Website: bh-photo
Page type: payment
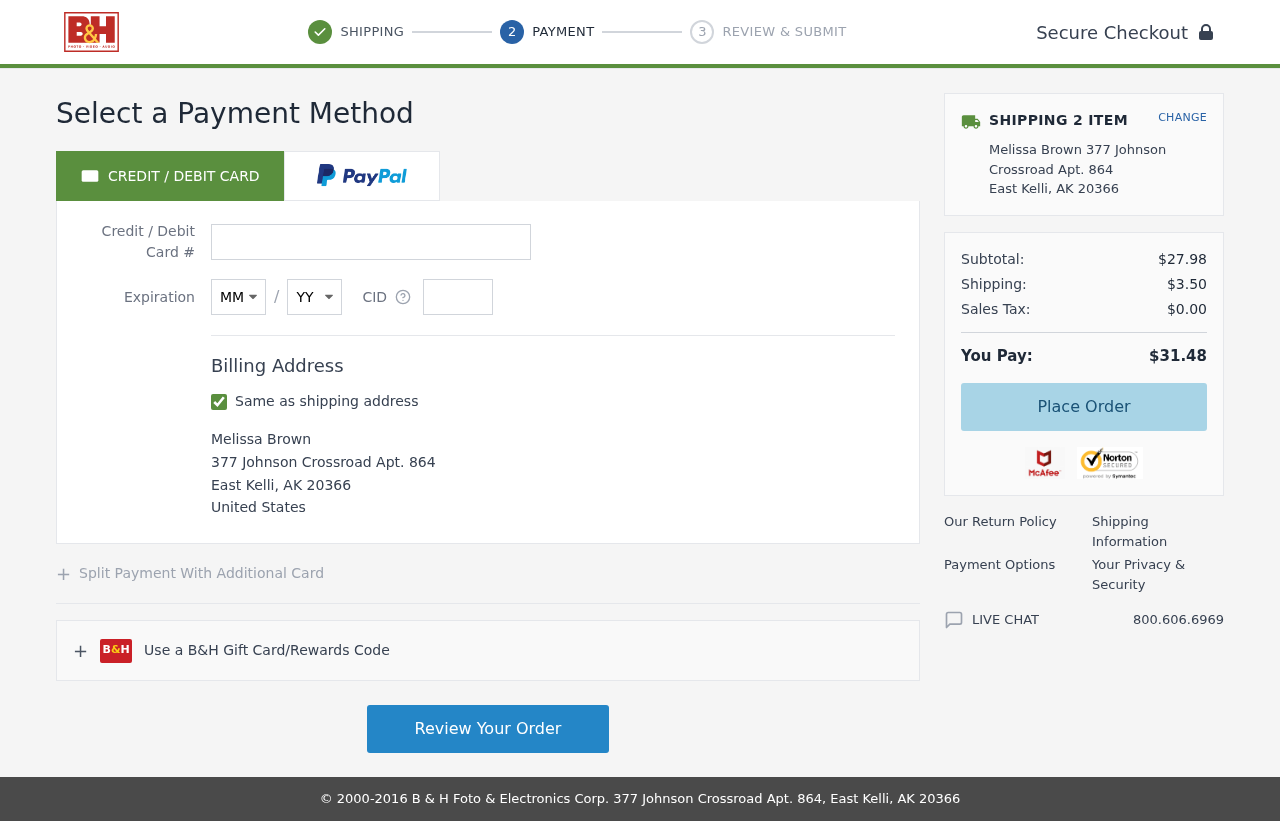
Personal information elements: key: PII_CARD_CVV
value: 793
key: PII_CARD_EXPIRY_MONTH
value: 04
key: PII_CARD_EXPIRY_YEAR
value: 30
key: PII_CARD_NUMBER
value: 2234 8140 9841 0168
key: PII_CITY
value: East Kelli
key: PII_COUNTRY
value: United States
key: PII_FULLNAME
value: Melissa Brown
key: PII_POSTCODE
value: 20366
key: PII_STATE_ABBR
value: AK
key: PII_STREET
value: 377 Johnson Crossroad Apt. 864
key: PII_FULLNAME2
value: Melissa Brown
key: PII_STREET2
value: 377 Johnson Crossroad Apt. 864
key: PII_CITY2
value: East Kelli
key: PII_STATE_ABBR2
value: AK
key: PII_POSTCODE2
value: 20366
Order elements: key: ORDER_NUM_ITEMS
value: SHIPPING 2 ITEM
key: ORDER_SUBTOTAL
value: $27.98
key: ORDER_SHIPPING_COST
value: $3.50
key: ORDER_TAX
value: $0.00
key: ORDER_TOTAL
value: $31.48